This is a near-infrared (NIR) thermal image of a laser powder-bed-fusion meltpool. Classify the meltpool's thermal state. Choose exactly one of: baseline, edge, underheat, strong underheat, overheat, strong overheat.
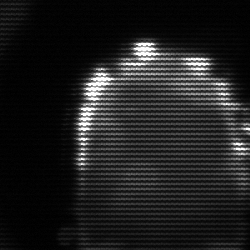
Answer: baseline